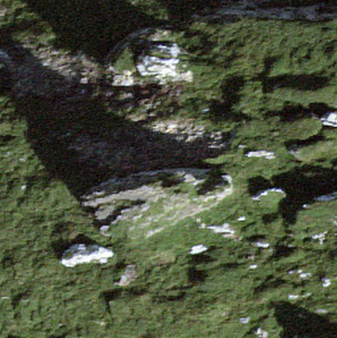
Label: bouldering_area